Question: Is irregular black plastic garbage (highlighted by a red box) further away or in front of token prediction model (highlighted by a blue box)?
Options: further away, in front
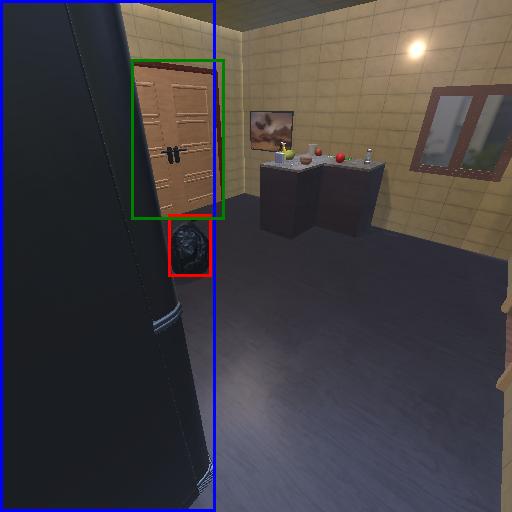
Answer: further away